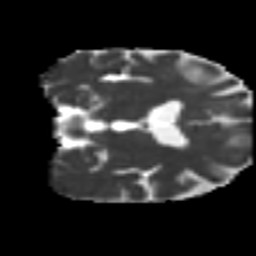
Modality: MD
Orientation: coronal
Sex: male
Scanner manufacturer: ge
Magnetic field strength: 3 T
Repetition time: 7 s
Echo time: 0.0811 s